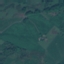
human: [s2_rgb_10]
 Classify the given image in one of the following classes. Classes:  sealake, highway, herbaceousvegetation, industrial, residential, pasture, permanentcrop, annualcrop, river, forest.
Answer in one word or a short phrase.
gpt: Pasture